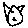
Label: cat